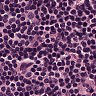
Metastatic tissue present: no